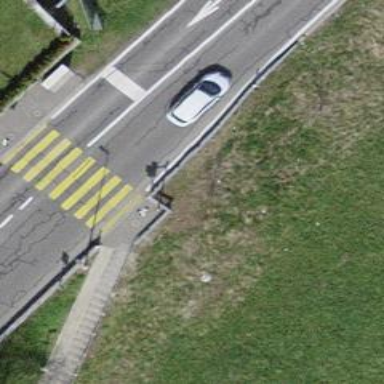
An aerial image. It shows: Road with traffic signals.